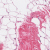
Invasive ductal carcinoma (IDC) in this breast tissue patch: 0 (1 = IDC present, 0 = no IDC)